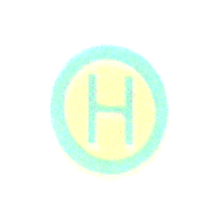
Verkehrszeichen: Haltestelle
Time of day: Night
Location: Outdoor (Nature)
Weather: Clear
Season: NotSpecified
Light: Natural